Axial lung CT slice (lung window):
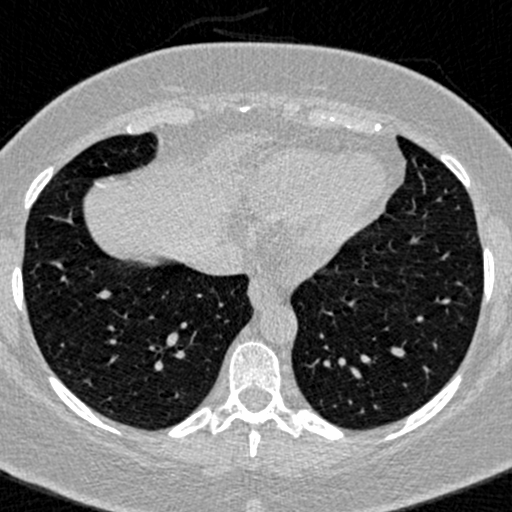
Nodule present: no